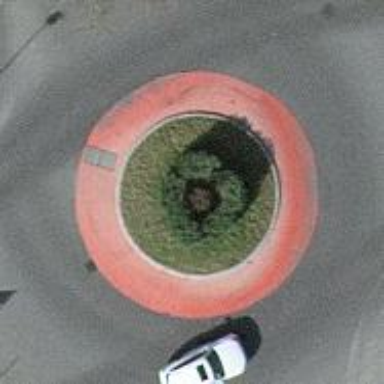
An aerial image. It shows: Secondary road with asphalt surface leading to roundabout junction.